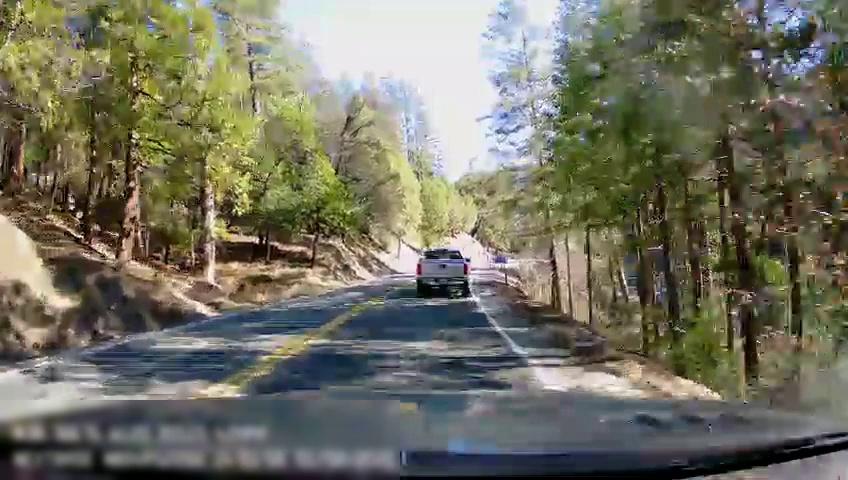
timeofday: Day
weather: Sunny
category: Drivable Space
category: Drivable Space
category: Vehicles | Truck
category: Lanes | Opposite Lane
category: Lanes | Current Lane
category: Lanes | Opposite Lane
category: Lanes | Current Lane